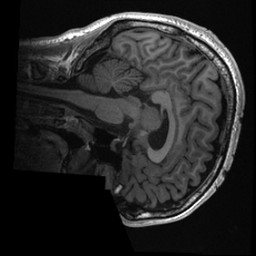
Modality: T1w
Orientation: sagittal
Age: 22
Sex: male